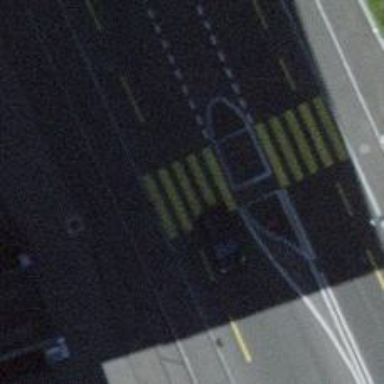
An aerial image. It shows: Footway with zebra crossing.